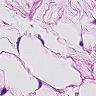
Metastatic tissue present: no